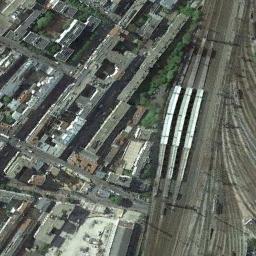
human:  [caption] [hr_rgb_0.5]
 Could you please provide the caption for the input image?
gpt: There is a fully equipped railway station in the city .

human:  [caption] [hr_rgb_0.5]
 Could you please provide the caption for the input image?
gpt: There are many buildings beside the railway station .

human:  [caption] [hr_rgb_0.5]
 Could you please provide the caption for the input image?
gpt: The railway station has lots of railways and some white striped buildings and a residential area is next to the railway station .

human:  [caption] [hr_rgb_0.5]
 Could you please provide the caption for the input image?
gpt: The railway station is next to some buildings and trees .

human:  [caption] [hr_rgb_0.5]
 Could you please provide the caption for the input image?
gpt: There are many buildings beside the white railway station .